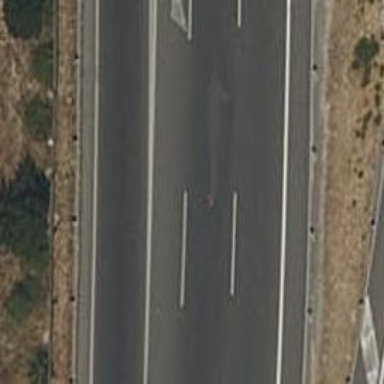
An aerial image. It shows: View of motorway.